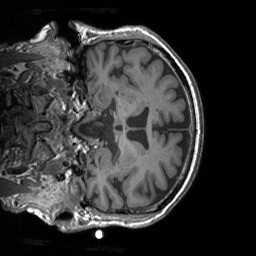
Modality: T1w
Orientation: coronal
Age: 80
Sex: male
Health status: healthy
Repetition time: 1.9 s
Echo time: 0.00252 s